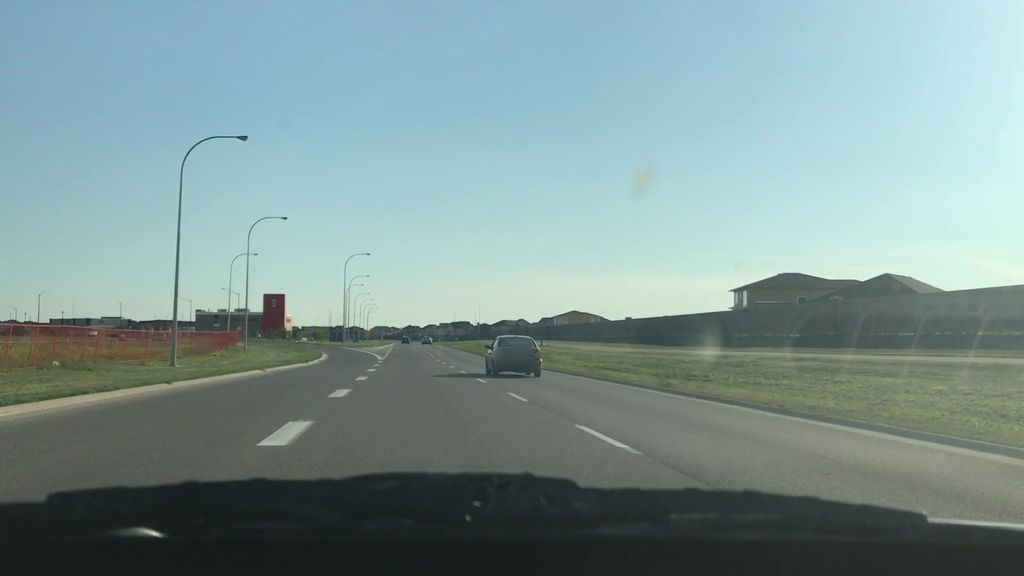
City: winnipeg